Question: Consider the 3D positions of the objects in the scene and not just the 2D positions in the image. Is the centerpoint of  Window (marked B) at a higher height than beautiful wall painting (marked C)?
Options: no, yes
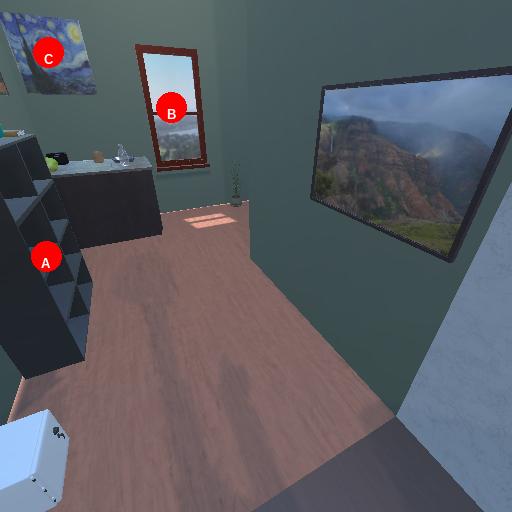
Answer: no